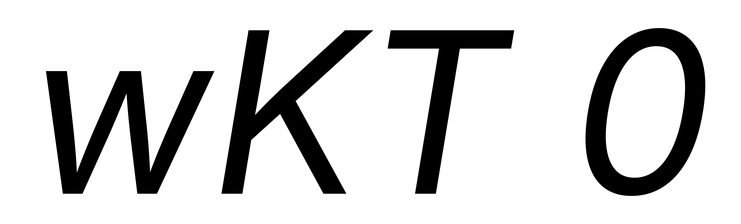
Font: Inter-Italic_Italic